Question: Recently, YouTube introduced the new Autoplay feature and I got jealous.

I implemented it on my tube site. My site uses jwplayer as a video player, it has a very beautiful and easy API where a function there is called onComplete, where it will execute my javascript queries at the end of the video.
What I did is this:
'''
onComplete:function() {
//Video has ended, now we redirect to the new video
window.location.href = "//www.mysite.com/video?id=33412";
}
'''
So, using this, my site will successfully redirect to a new video, and so on. But, what if the user turns off the "Autoplay" feature as shown in the image. How can I disable the window.location.href?
Other stackoverflow answers <URL>:
> You can't change the window.location prototype, because this a "native property" of window and it is not configurable.
What would be the solution in my case? A solution using Jquery is okay for me too.
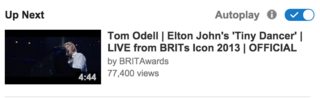
Answer: For 'autoplay' have a flag. Set/unset the flag.
In your onComplete, check the flag
'''
onComplete:function() {
//Video has ended, now we redirect to the new video
// check the flag and execute
if(autoPlay) window.location.href = "//www.mysite.com/video?id=33412";
}
'''